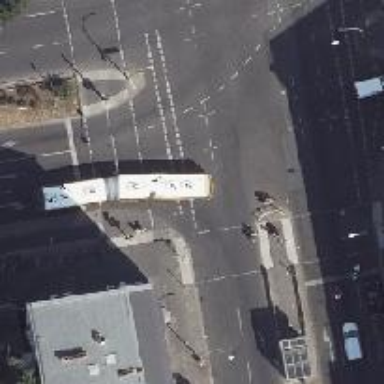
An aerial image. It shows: Road crossing with traffic signals.